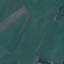
Land use / land cover: Pasture